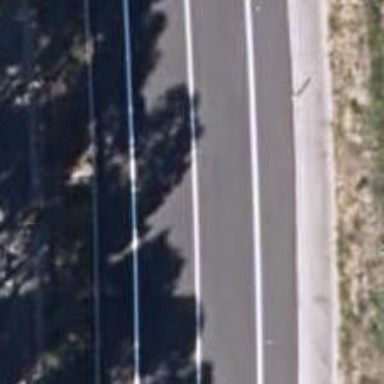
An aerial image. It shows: Asphalt motorway categorized as trunk road.